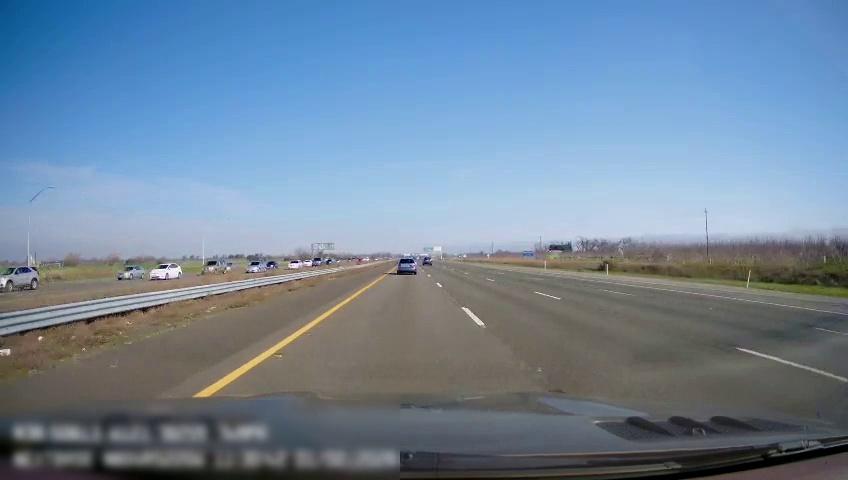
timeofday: Day
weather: Sunny
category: Drivable Space
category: Drivable Space
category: Vehicles | SUV
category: Vehicles | Car
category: Vehicles | SUV
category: Vehicles | Car
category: Vehicles | Truck
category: Vehicles | Car
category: Vehicles | Car
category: Vehicles | Car
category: Vehicles | Car
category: Vehicles | SUV
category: Vehicles | SUV
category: Lanes | Current Lane
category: Lanes | Current Lane
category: Lanes | Alternate Lane
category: Lanes | Alternate Lane
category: Lanes | Alternate Lane
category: Lanes | Alternate Lane